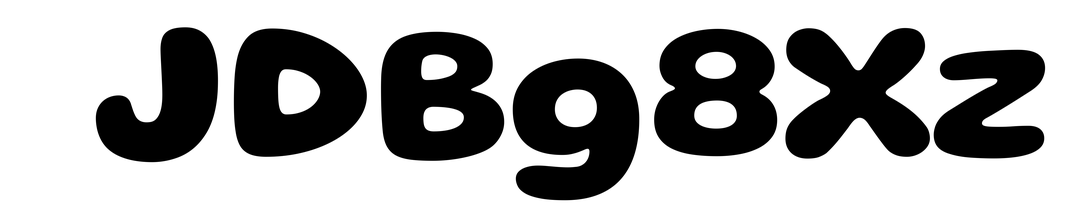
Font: Gluten_Bold